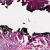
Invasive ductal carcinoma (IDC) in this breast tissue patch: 0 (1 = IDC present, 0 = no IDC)